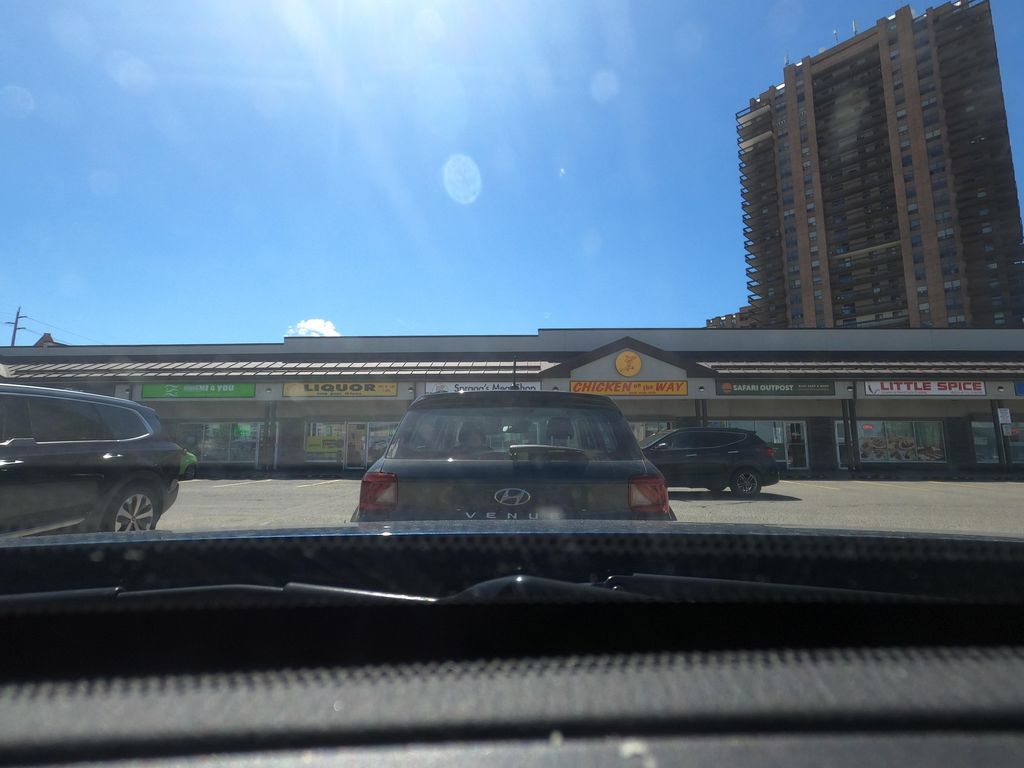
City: calgary